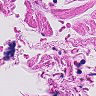
Metastatic tissue present: no